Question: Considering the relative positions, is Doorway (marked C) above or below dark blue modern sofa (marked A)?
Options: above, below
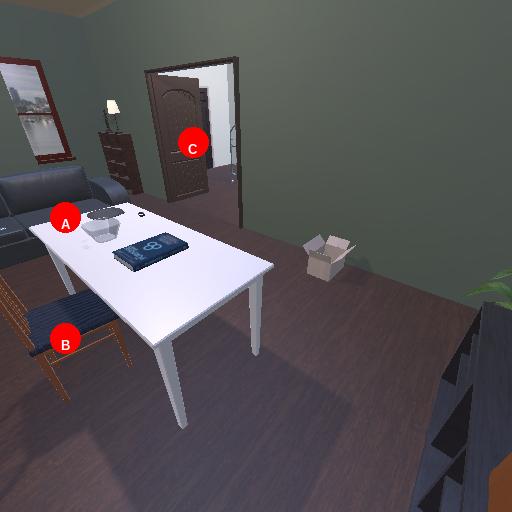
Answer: above